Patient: sex M, age 51
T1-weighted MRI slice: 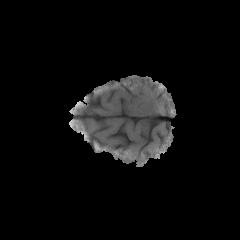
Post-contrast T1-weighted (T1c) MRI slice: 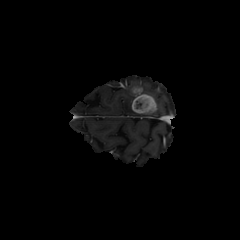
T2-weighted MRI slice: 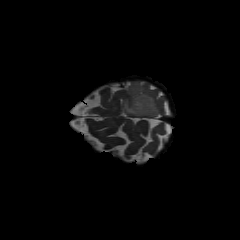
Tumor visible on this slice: yes
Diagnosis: Glioblastoma, IDH-wildtype
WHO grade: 4